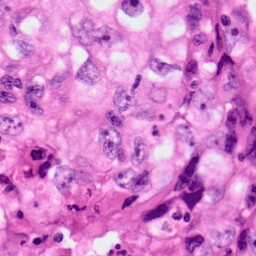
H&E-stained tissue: Lung